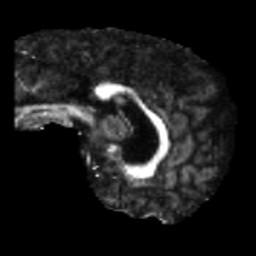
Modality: FA
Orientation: sagittal
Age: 49
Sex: male
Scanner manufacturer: siemens
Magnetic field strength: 3 T
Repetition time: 5.47 s
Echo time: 0.0854 s